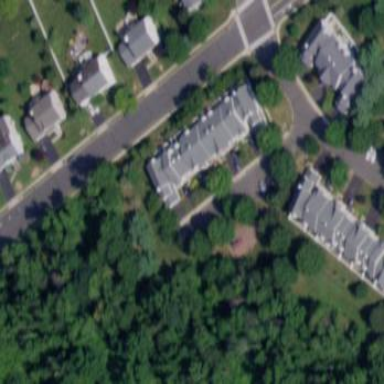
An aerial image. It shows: Residential building.